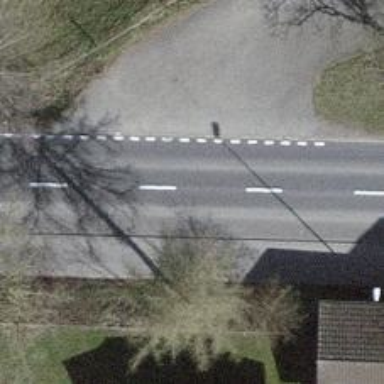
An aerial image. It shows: Primary highway with cycle track on the left side.